Field crop: maize
Growth stage: 2
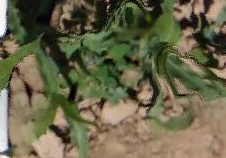
Species: maize